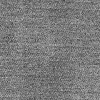
Atmospheric dust classification: dusty